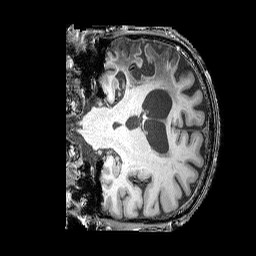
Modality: T1w
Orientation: coronal
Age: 67
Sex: male
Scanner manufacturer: siemens
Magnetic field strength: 3 T
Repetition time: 2.25 s
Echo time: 0.00411 s